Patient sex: M
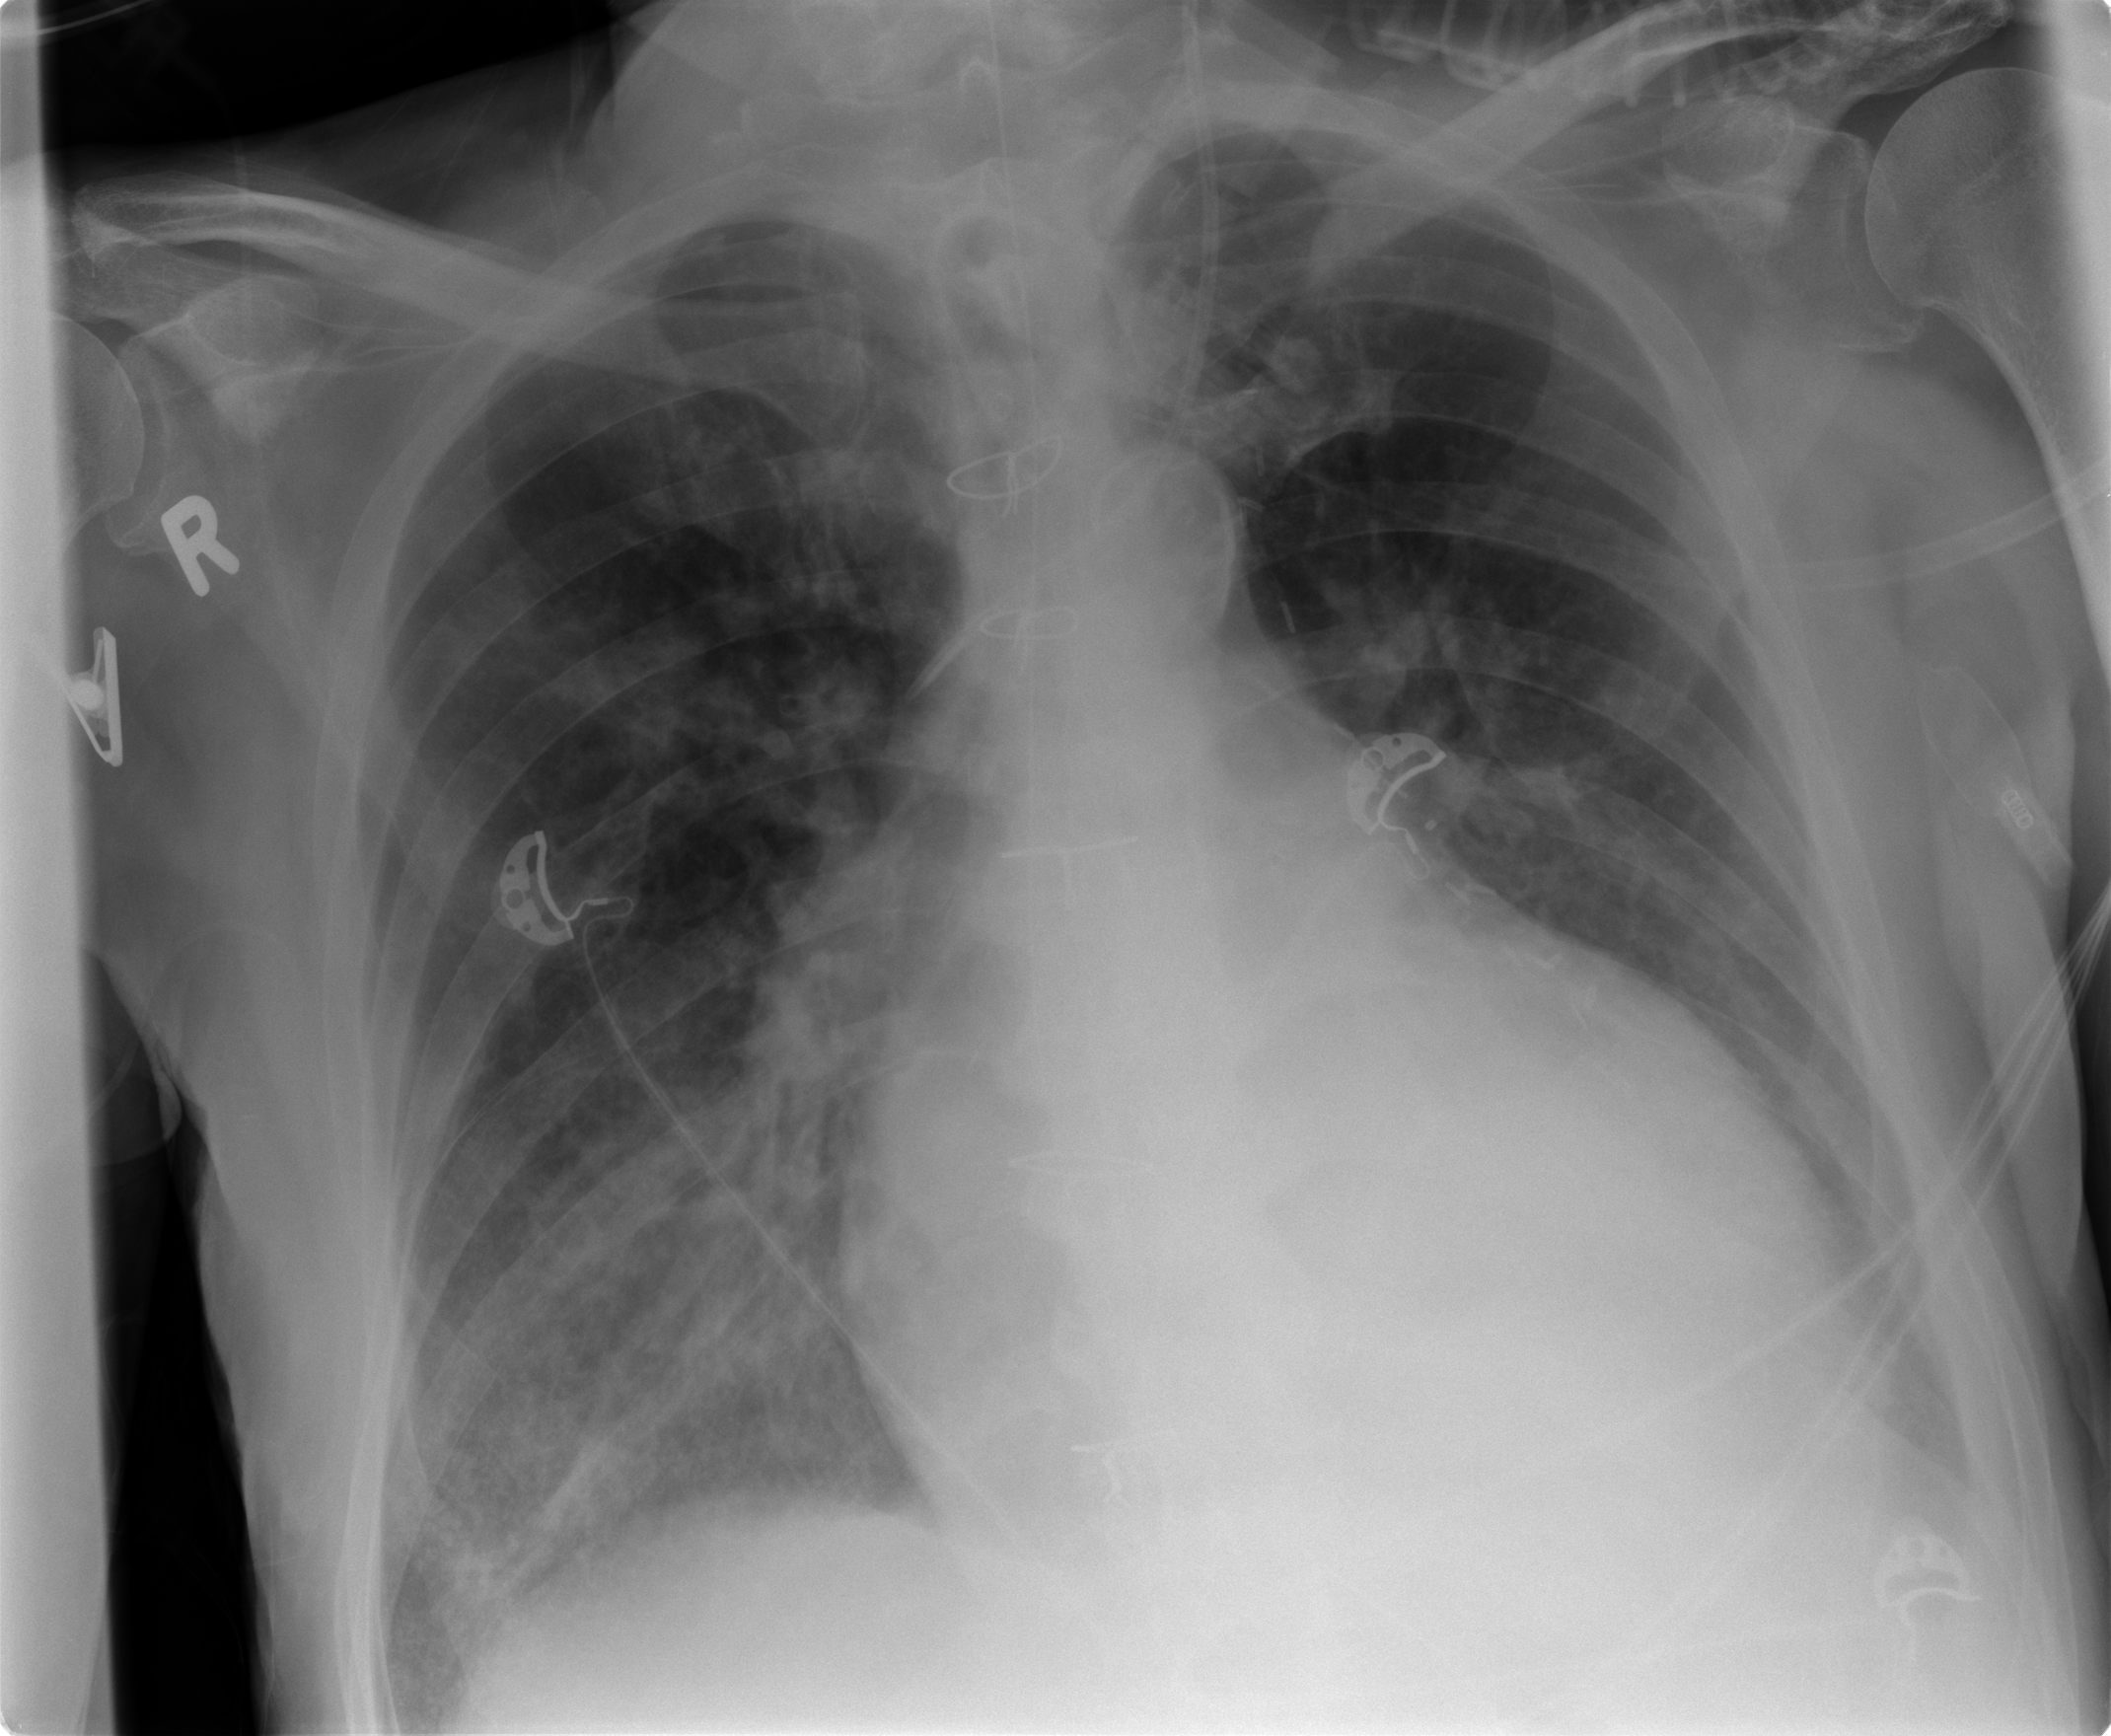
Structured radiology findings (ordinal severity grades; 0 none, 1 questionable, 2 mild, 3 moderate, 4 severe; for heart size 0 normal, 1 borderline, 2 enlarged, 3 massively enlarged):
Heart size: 3
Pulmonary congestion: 2
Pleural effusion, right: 1
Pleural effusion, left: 1
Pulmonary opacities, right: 2
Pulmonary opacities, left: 2
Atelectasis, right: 2
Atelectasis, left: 2